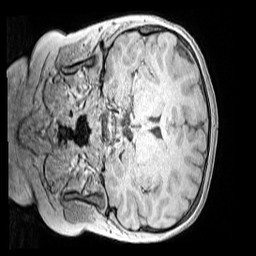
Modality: MP2RAGE
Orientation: coronal
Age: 9
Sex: male
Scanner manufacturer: siemens
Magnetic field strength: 3 T
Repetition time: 4 s
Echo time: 0.00299 s